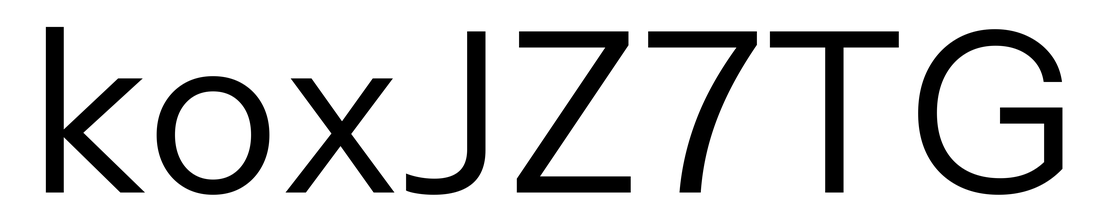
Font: InstrumentSans_Regular